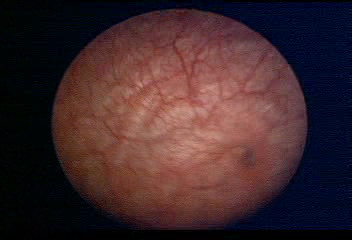
Modality: WLC
Class: Normal mucosa
Bladder cancer association: No